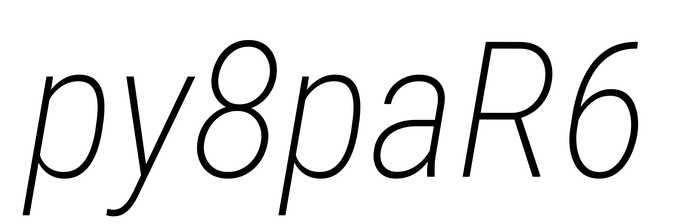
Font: Roboto-Italic_Condensed_ExtraLight_Italic